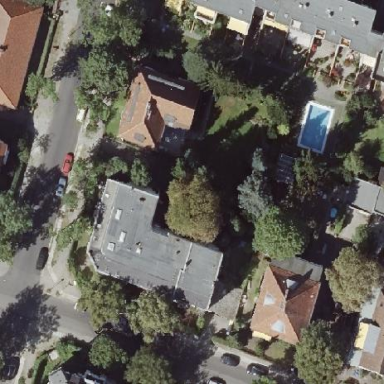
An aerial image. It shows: Building with apartments featuring unique double saltbox roof shape.